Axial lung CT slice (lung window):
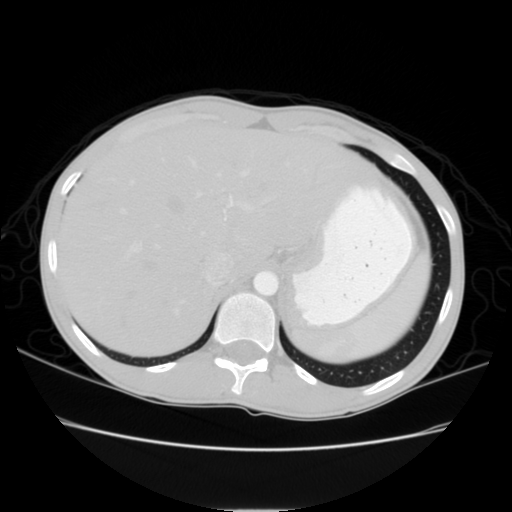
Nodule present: no